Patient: sex M, age 74
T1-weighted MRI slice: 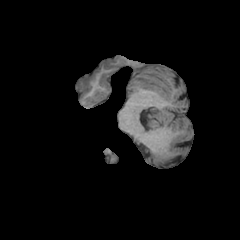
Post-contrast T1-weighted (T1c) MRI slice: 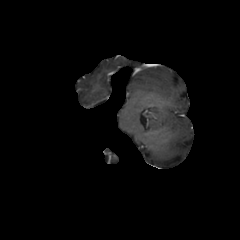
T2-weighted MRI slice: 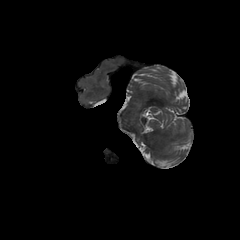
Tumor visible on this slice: no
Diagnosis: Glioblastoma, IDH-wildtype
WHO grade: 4